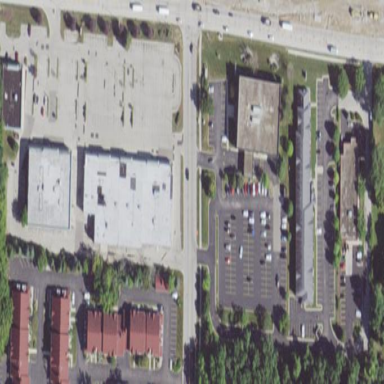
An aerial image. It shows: Retail area.